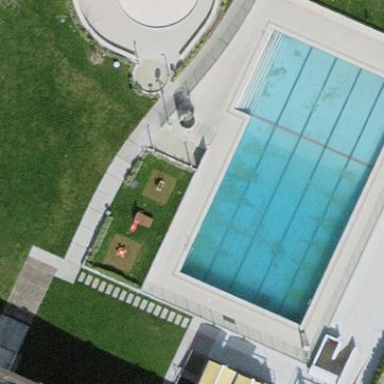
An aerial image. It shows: Swimming pool area designated for leisure and sports activities.